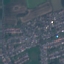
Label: Residential